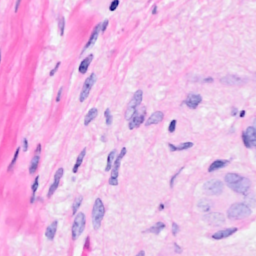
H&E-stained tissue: Breast